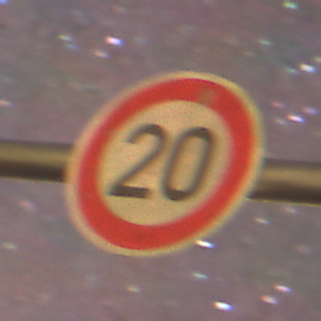
Verkehrszeichen: Geschwindigkeit20
Umgebung: Outdoor, Suburban
Tageszeit: Night
Wetter: Clear
Licht: Artificial
Jahreszeit: NotSpecified
Kontrast: HighContrast